Question: I have searched for entire day for a solution, but somehow I couldn't find it.
What I wanted is to get data from database (binary file such as PDF) into MemoryStream (which I succeeded to do so), but problem is when I wish to preview that file into WebBrowser control.
so the code goes:
'''
using System;
using System.Collections.Generic;
using System.ComponentModel;
using System.Data;
using System.Drawing;
using System.Linq;
using System.Text;
using System.Threading.Tasks;
using System.Windows.Forms;
using System.Data.SqlClient;
using System.IO;
namespace MemoryStreamTest
{
public partial class Form1 : Form
{
public Form1()
{
InitializeComponent();
}
MemoryStream memory = new MemoryStream();
//byte[] temp;
private void Form1_Load(object sender, EventArgs e)
{
memory = GetBlobFile();
}
private MemoryStream GetBlobFile()
{
MemoryStream ms = new MemoryStream();
string SQL = "SELECT [SnapshotPDF] FROM [DBtest].[dbo].[SamplePDF] WHERE id = " + 21;
SqlConnection conn = new SqlConnection("Data Source=database;Initial Catalog=DBtest; User ID=test; Password=test;");
SqlCommand comm = new SqlCommand(SQL, conn);
conn.Open();
byte [] result = (byte[])comm.ExecuteScalar();
conn.Close();
if (result != null)
{
ms.Write(result, 0, result.Length);
ms.Position = 0;
}
return ms;
}
private void button1_Click(object sender, EventArgs e)
{
//webBrowser1.DocumentText = "application/pdf";
webBrowser1.DocumentStream = memory;
}
}
}
'''

Actually webBrowser really output content from memory, but obviously from picture above it's rendered as text...
How can I force to render as PDF?
If it is not possible to use webBrowser control, is there any other controls that I can use in WinForms that would preview/render PDF from memory.
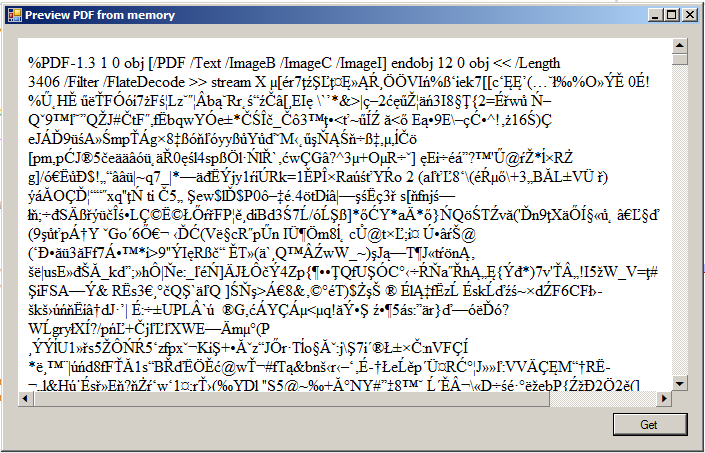
Answer: You have to implement an async pluggable protocol, e.g. IClassFactory, IInternetProtocol... Then you use CoInternetGetSession to register your protocol. When IE calls your implementation, you can serve your image data from memory/provide mime type.
It's a bit tedious, but doable. Look at IInternetProtocol and pluggable protocols documentation on <URL>.